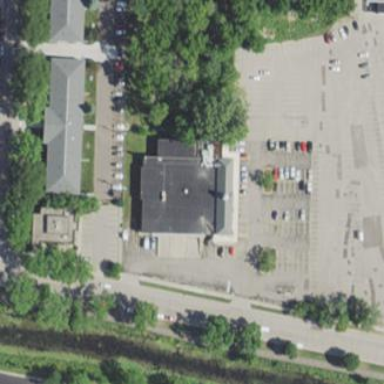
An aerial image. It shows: Post office building.